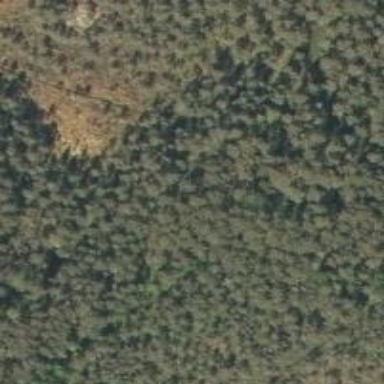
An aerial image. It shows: Woodland consisting mainly of needle-leaved trees.